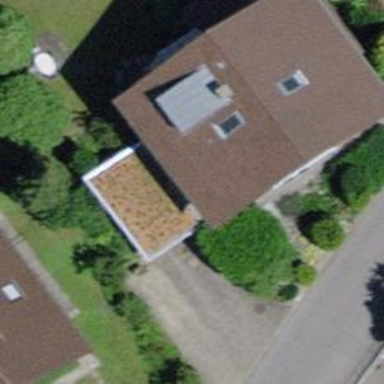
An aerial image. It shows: Garage.